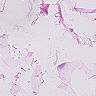
Metastatic tissue present: no